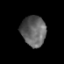
Tissue: prostate
Cell type: Fibroblasts
Senescence score: 0.7616
Nuclear area (px): 735
Mean DAPI intensity: 97.746